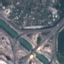
Land use / land cover class: Highway